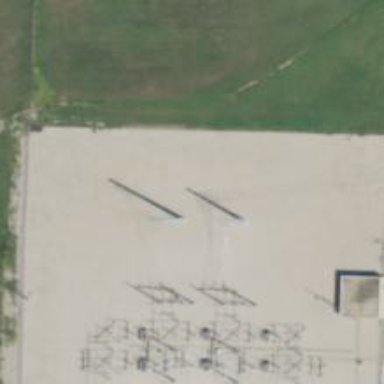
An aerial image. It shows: Switch for power supply.